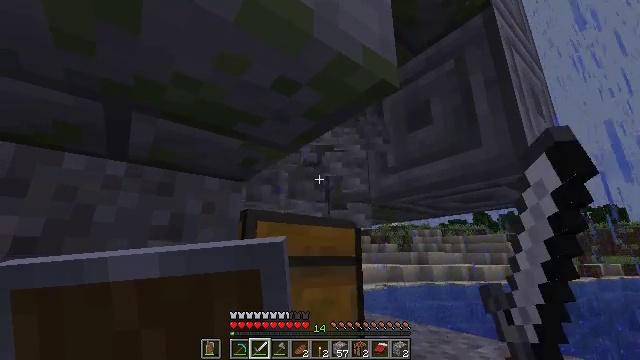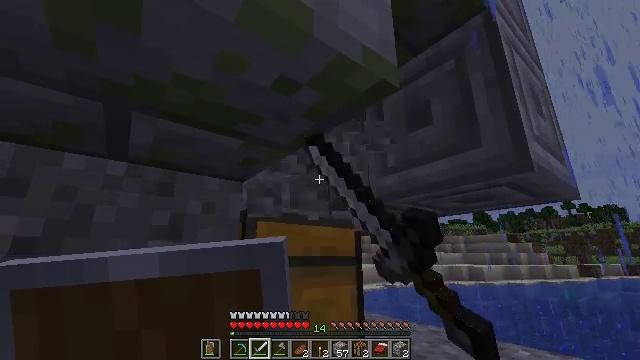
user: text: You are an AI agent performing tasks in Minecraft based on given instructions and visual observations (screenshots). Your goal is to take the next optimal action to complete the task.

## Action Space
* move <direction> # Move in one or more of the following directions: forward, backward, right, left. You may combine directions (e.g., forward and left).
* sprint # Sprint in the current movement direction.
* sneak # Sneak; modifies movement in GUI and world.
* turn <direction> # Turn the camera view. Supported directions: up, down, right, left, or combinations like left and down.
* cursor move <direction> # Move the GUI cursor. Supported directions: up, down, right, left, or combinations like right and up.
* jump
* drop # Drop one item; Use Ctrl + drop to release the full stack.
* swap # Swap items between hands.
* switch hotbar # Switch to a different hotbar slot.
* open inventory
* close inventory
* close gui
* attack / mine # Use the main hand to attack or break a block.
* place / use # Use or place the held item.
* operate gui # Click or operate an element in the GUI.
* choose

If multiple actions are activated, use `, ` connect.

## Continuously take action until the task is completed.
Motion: motion action
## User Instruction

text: Mine gravel from the ground.
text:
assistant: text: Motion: attack / mine
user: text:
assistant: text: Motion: attack / mine